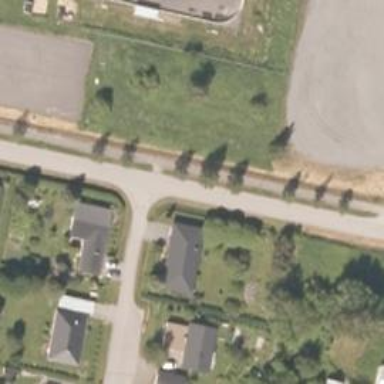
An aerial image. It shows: Cycleway.